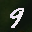
Label: 9